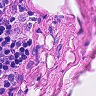
Metastatic tissue present: no